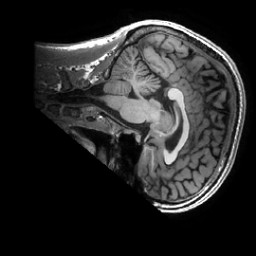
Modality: T1w
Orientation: sagittal
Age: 31
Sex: male
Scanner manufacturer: ge
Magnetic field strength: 3 T
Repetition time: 0.0073 s
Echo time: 0.003 s